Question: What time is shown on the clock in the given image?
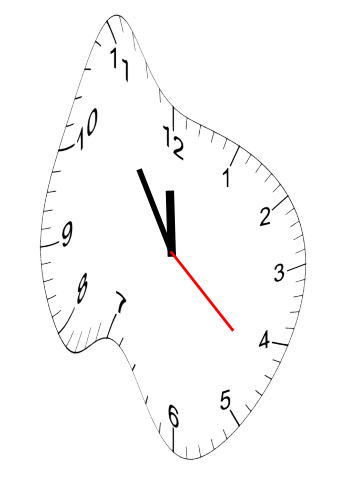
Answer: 11:54:22